Field crop: maize
Growth stage: 2
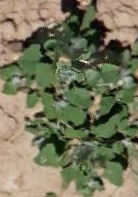
Species: chenopodium